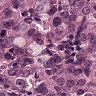
Metastatic tissue present: yes